Breast ultrasound image
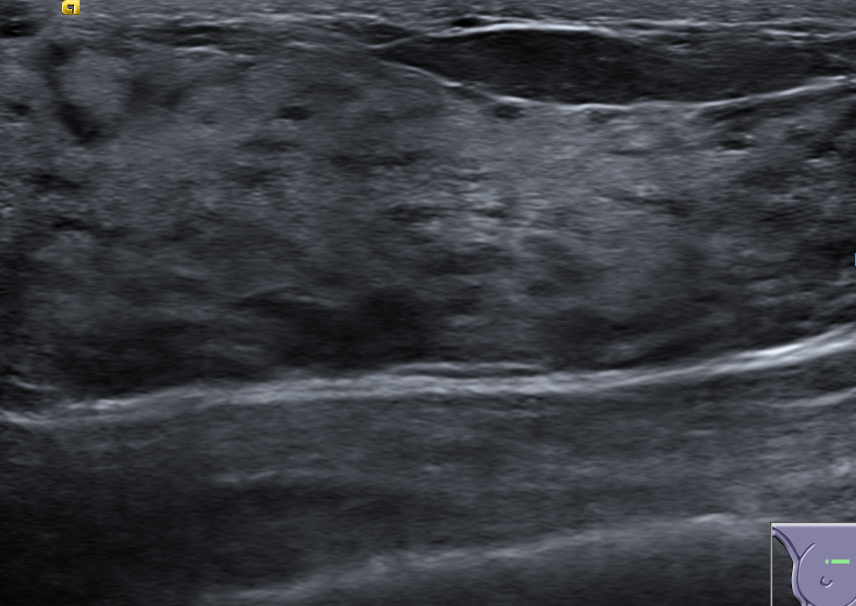
Diagnosis: normal